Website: bh-photo
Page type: customer-info-address
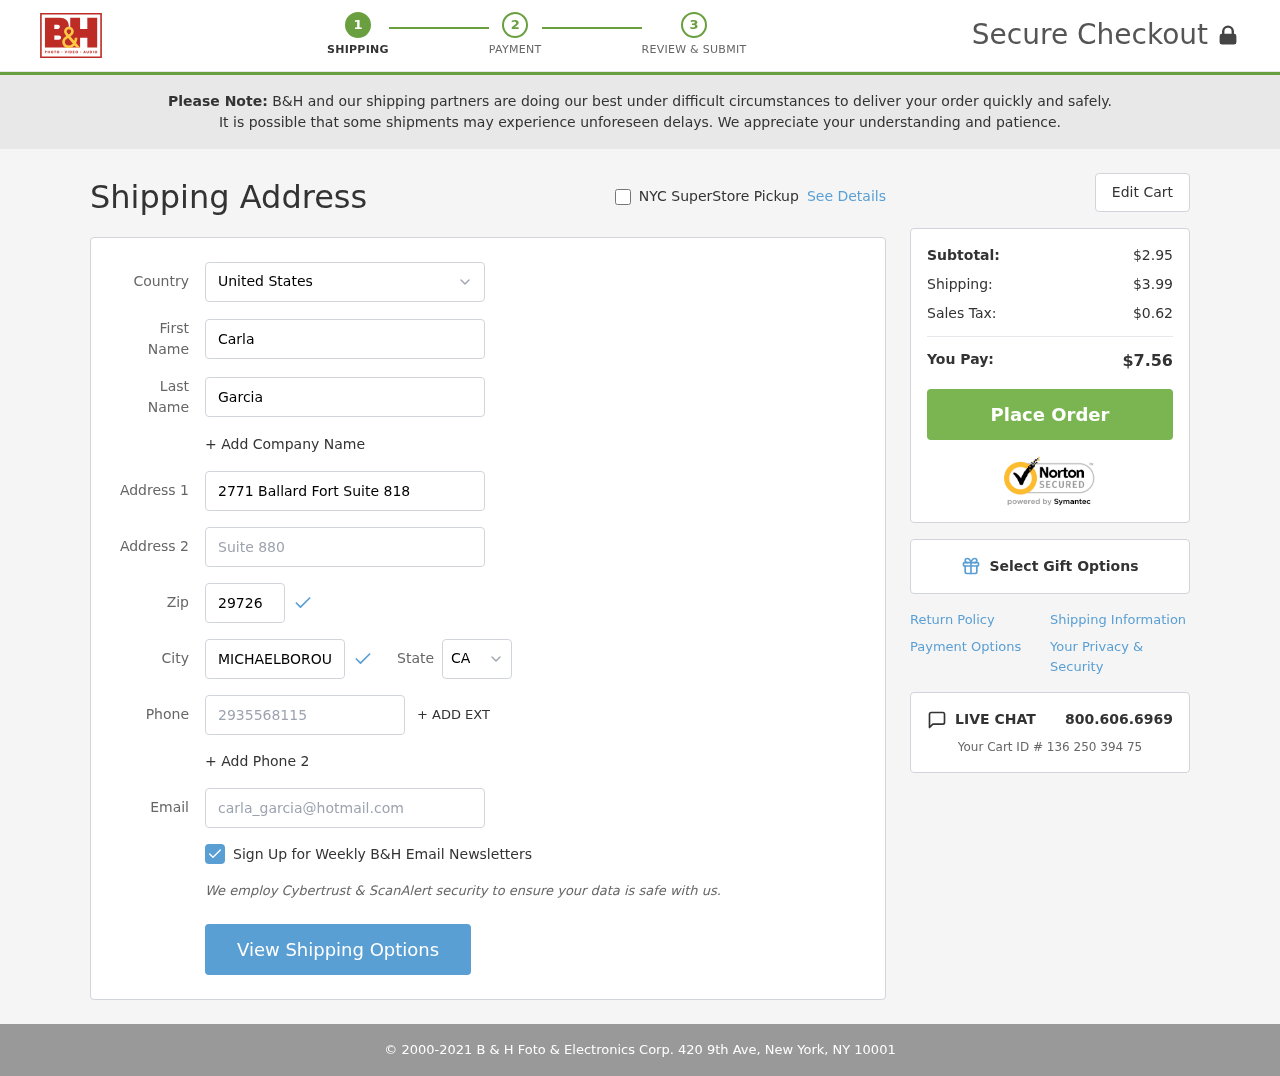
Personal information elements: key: PII_CITY
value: Michaelborough
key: PII_COUNTRY
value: United States
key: PII_EMAIL
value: carla_garcia@hotmail.com
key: PII_FIRSTNAME
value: Carla
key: PII_LASTNAME
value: Garcia
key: PII_PHONE
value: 2935568115
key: PII_POSTCODE
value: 29726
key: PII_STATE_ABBR
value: CA
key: PII_STREET
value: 2771 Ballard Fort Suite 818
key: PII_STREET2
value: Suite 880
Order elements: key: ORDER_SUBTOTAL
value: $2.95
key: ORDER_SHIPPING_COST
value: $3.99
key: ORDER_TAX
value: $0.62
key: ORDER_TOTAL
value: $7.56
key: ORDER_ID
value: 136 250 394 75